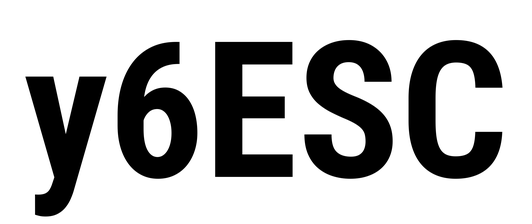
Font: Roboto_Condensed_Bold